Question: I've try to deploy my project with Tomcat 5.5 (sounds dull :D)
But i have a trouble when using SSL with this error like <URL>.
> An error occurred during a connection to localhost:7080.SSL received a record that exceeded the maximum permissible length.(Error code: ssl_error_rx_record_too_long)
And later i go and fix it with this post with <URL>

And this is my 'server.xml' connector tag
'''
<Connector port="8443" maxHttpHeaderSize="8192"
maxThreads="150" minSpareThreads="25" maxSpareThreads="75"
enableLookups="false" disableUploadTimeout="true"
acceptCount="100" scheme="https" secure="true"
clientAuth="false" sslProtocol="TLS"
sslEnabled="true"
keystoreFile="${user.home}/keystores/keystore_lipsweb_jetty.jks"
keystorePass="jetty1" />
<Connector port="7080" maxHttpHeaderSize="8192"
maxThreads="150" minSpareThreads="25" maxSpareThreads="75"
enableLookups="false" redirectPort="8443" acceptCount="100"
connectionTimeout="20000" disableUploadTimeout="true"
URIEncoding="UTF-8"/>
'''
Well, i still have no idea how to fix this. Really appreciate with your helps. Thanks
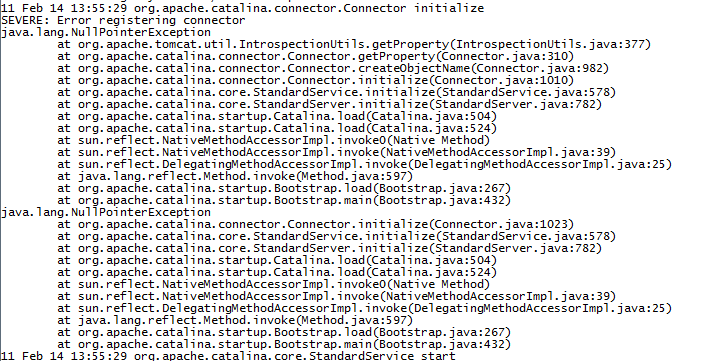
Answer: I've been resolve this problem by change my Tomcat version. When i create this post, i use Tomcat 5.5.36. But when i try to use an older one (5.5.26), There is no error on deployment and my project working properly.
Well, so far i don't know what the difference between Tomcat 5.5.36 and 5.5.26. I hope in few times i can explain what happen here in detail. But anyone who knows this thing can sharing here and i really appreciate it.